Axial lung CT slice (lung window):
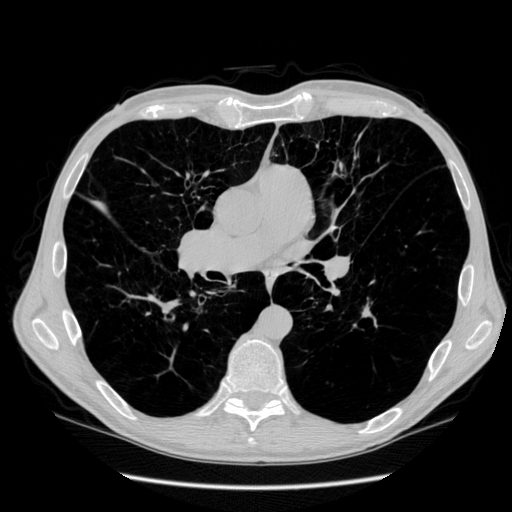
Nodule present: yes
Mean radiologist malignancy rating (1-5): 2.5